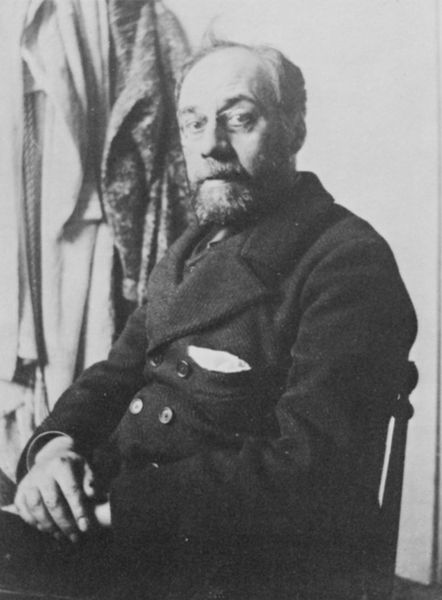
Titel: René de Gas in der Werkstatt des Malers
Künstler: Antoine Degas
Standort: Paris
Institution: Archive der Nationalen Bibliothek
Schlagwörter: dunkel, hand, mann, schatten, weiß, sitzen, zola, finger, frankreich, grau, haar, hell, hintergrund, holz, licht, mund, nase, profil, schwarz, stuhl, blick, schal, tuch, alt, anzug, bart, jacke, wand, augen, bärtig, gesicht, mensch, vollbart, bildnis, herr, holzstuhl, hände, portrait, porträt, rückenlehne, vorhang, figur, haare, mantel, sitzend, en face, front, frontal, knopf, lehne, sitz, weis, gefaltet, monet, ernst, brauen, face, glatze, homme, manteau, yeux, sitzt, stuhllehne, knöpfe, revers, foto, fotografie, photographie, serviette, haken, hängen, greis, schwarz weiss, künstler, brille, lautrec, tasche, halbglatze, braue, photo, art, taschentuch, augengläser, stirnglatze, halbprofil, hubi, dreiviertelporträt, assis, chaise, einstecktuch, manteltasche, garderobe, wei?, erstaunt, fotographie, bois, komisch, schwarze jacke, jackentasche, intérieur, buste, forschend, fotogrfie, doppelreiher, photogrpahie, mains, kamera, brusttasche, lunettes, zweireiher, malerkittel, anstecktuch, gaug1, kortel, schauend, weisse wand, auchen, mains croisées, mann bildnis, blick in die kamera, augen hintergrund, 2. mantel im hintergrund, einstekctuch, pochette, mouchoir, lacje